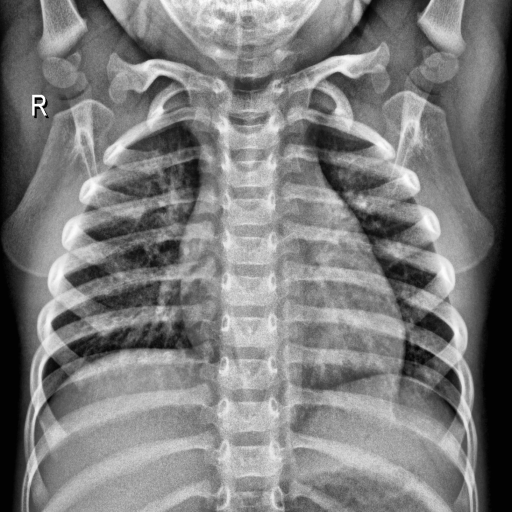
Finding: NORMAL